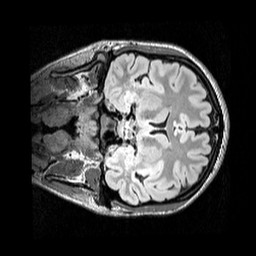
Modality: FLAIR
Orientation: coronal
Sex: female
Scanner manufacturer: siemens
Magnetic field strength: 3 T
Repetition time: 5 s
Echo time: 0.395 s